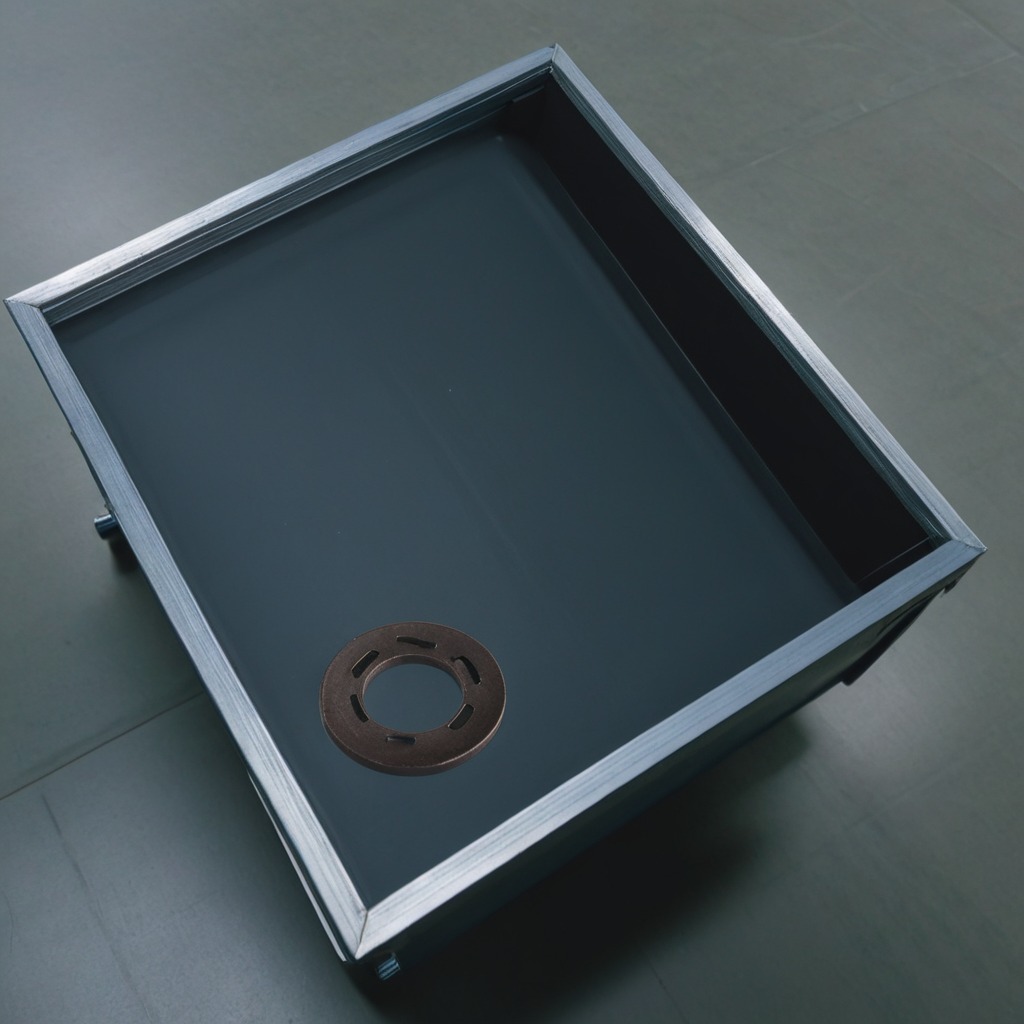
A flat metal washer is lying on the toolbox surface in an airplane hangar workshop.